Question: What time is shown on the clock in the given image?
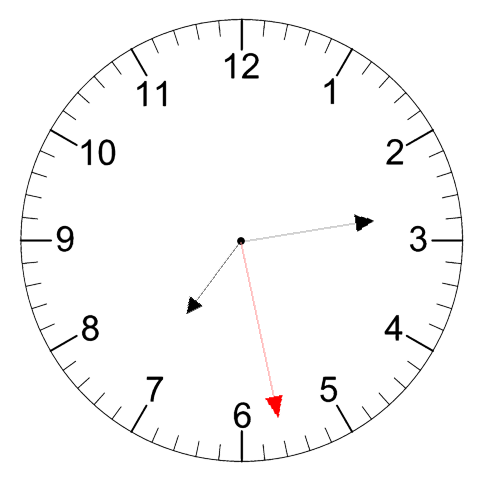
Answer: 07:13:28